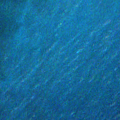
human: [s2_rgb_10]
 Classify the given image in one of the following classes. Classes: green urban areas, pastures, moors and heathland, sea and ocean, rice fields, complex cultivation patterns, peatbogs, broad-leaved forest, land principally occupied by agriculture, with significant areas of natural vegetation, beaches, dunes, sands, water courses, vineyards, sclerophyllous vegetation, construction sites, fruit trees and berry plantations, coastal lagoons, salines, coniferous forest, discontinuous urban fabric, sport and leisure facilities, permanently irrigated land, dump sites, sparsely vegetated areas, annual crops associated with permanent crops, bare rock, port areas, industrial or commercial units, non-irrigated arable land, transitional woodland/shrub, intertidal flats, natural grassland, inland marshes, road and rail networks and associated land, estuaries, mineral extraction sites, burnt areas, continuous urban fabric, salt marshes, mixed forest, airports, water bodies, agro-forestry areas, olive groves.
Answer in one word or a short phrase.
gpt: sea and ocean